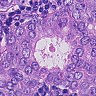
Metastatic tissue present: yes